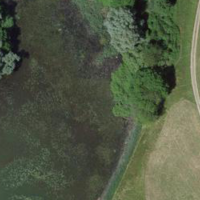
EUNIS habitat code: 14
Species observed at this site:
Papaver rhoeas
Grus grus